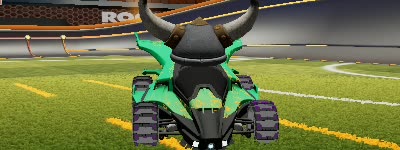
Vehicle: aftershock